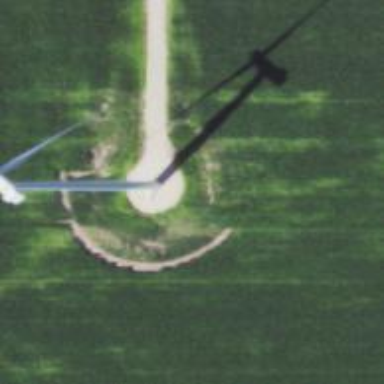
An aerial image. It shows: Wind generator powered by Vestas horizontal axis wind turbine.